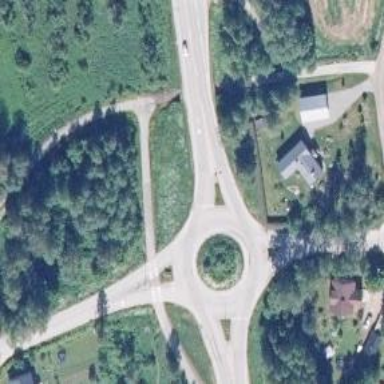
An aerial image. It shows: Asphalt road that is secondary route leading to roundabout.